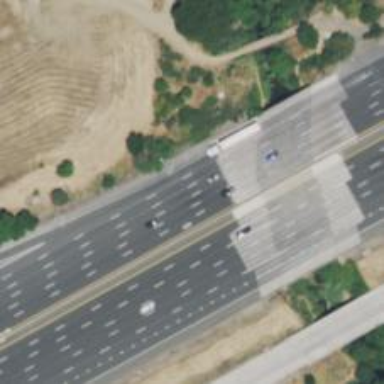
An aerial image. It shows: Motorway.